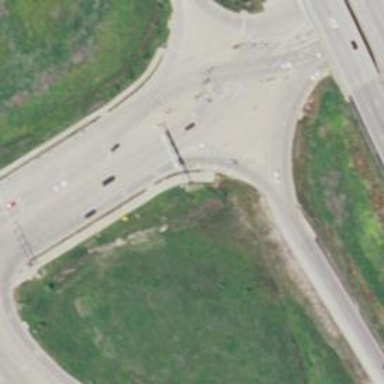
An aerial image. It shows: Motorway link at Diverging Diamond Interchange (DDI).